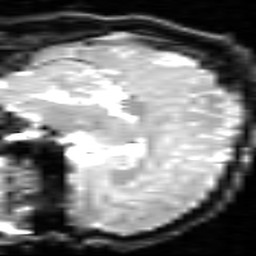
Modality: inplaneT2
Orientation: sagittal
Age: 20
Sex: male